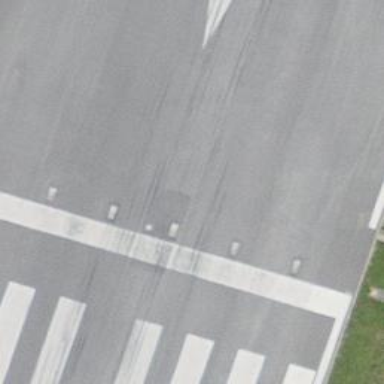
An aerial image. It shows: View of the airport threshold.